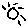
Label: sun